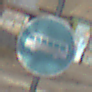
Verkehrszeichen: Busssonderstreifen
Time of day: Midday
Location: Outdoor (Suburban)
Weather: PartlyCloudy
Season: NotSpecified
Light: Natural